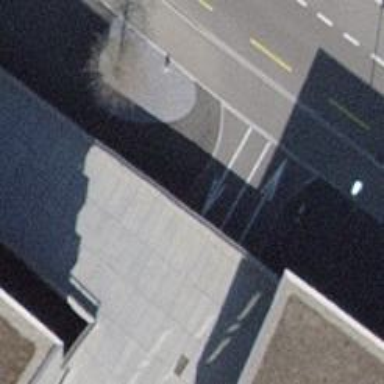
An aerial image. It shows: Parking entrance.